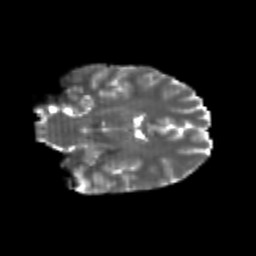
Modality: T2w
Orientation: coronal
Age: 23
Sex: female
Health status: healthy
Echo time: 0.074 s